Question: How to match format of matching value? *Google Sheets
<URL>

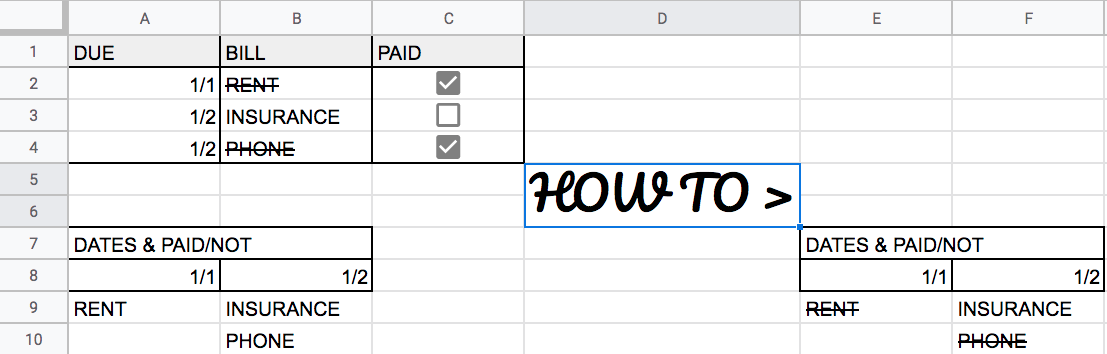
Answer: If I understand your question, I think I have an answer for you. See sample sheet here:
<URL>
Note that this currently requires one formula for each of your due date columns, but these are easily dragged across, from D10, for as many columns as you need. There may be a way to combine them as one, but I haven't figured that out yet.
This conditional formatting rule's formula is applied to include D10:D and across as many columns as you need - D10:I18 in this sample sheet.
'''
=arrayformula(index($A$2:$C$18,match(D$9&D10,$A$2:$A$18&$B$2:$B$18,0),3))
'''
which combines the date and the item name, finds them in the initial data, and sees whether the Paid checkbox is ticked. If yes, it formats the text as "strikethrough". For clarity, I've also formatted the cell to gray, but this is easily removed, in the formatting options for that conditional formatting rule.
<URL>
<URL>
<URL>